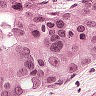
Metastatic tissue present: yes